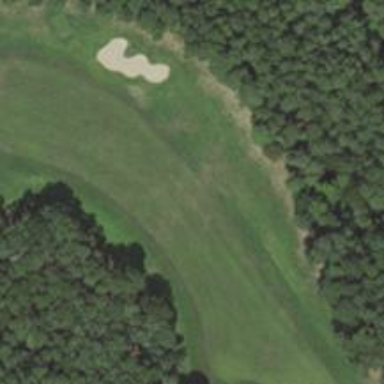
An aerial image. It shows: View of golf hole.